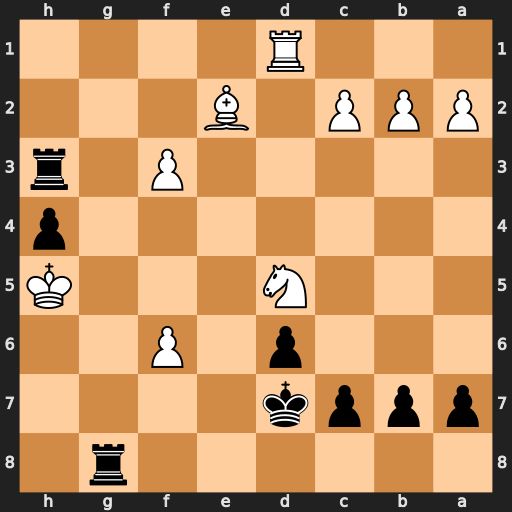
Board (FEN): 6r1/pppk4/3p1P2/3N3K/7p/5P1r/PPP1B3/3R4
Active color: b
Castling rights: -
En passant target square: -
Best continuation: Rhg3 Kxh4 Rg2 Bb5+ c6